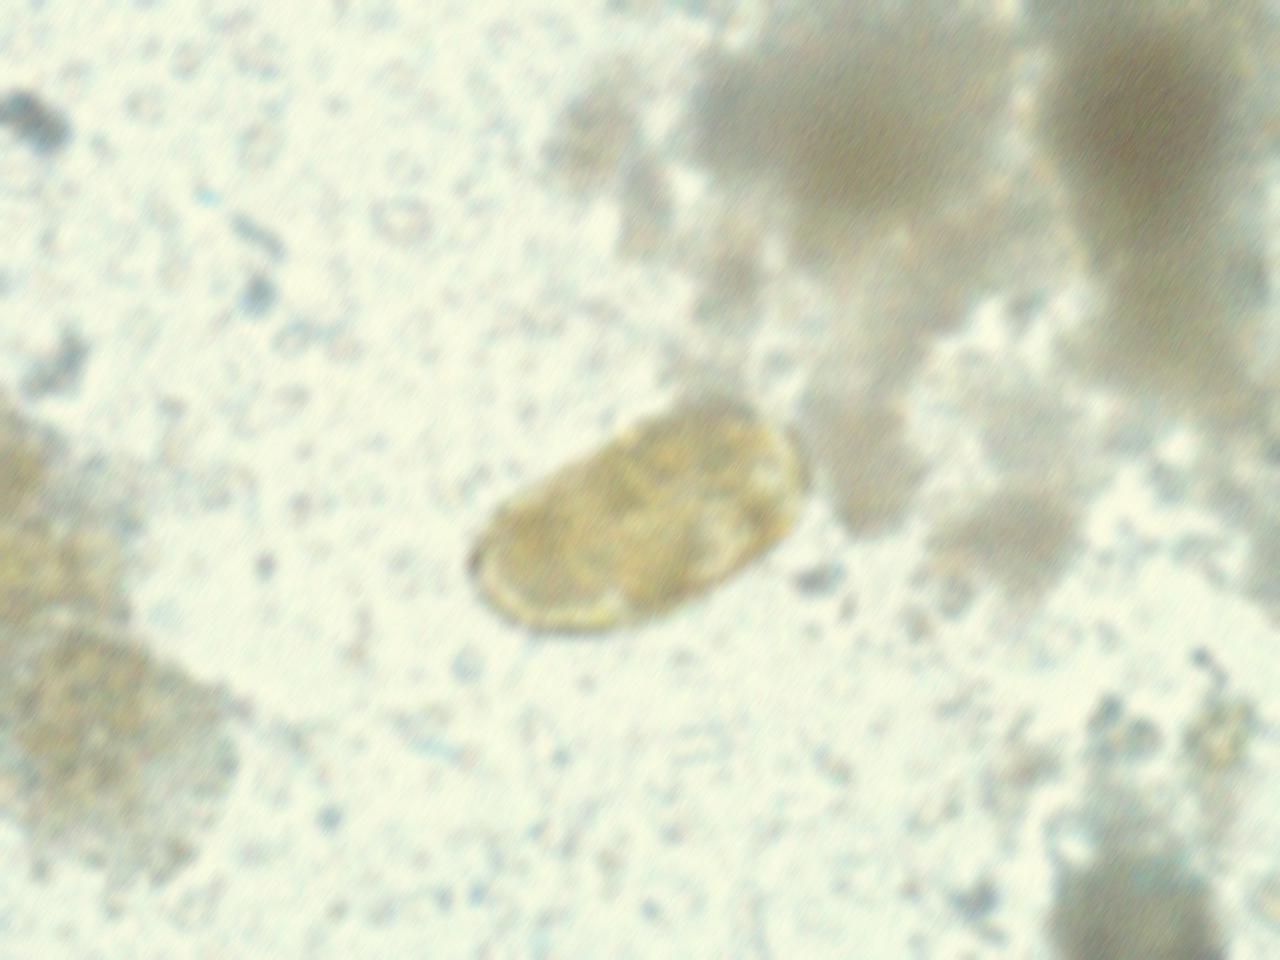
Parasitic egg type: Paragonimus spp